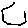
Label: hexagon